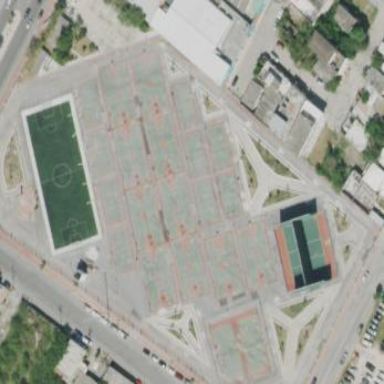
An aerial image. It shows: Sports centre in the leisure land.